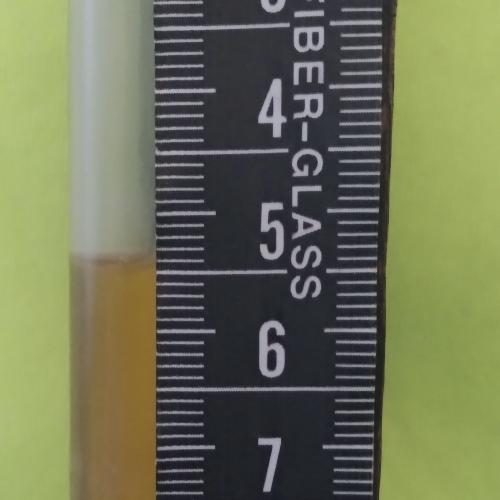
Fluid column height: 5.4 cm